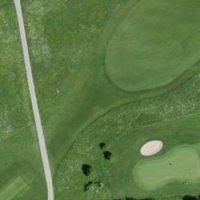
EUNIS habitat code: 52
Species observed at this site:
Tettigonia viridissima
Roeseliana roeselii